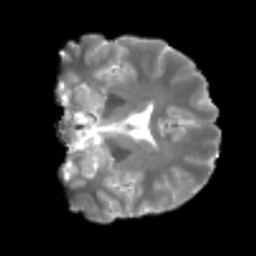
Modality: T2w
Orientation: coronal
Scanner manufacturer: siemens
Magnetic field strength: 3 T
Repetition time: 4 s
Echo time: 0.0594 s